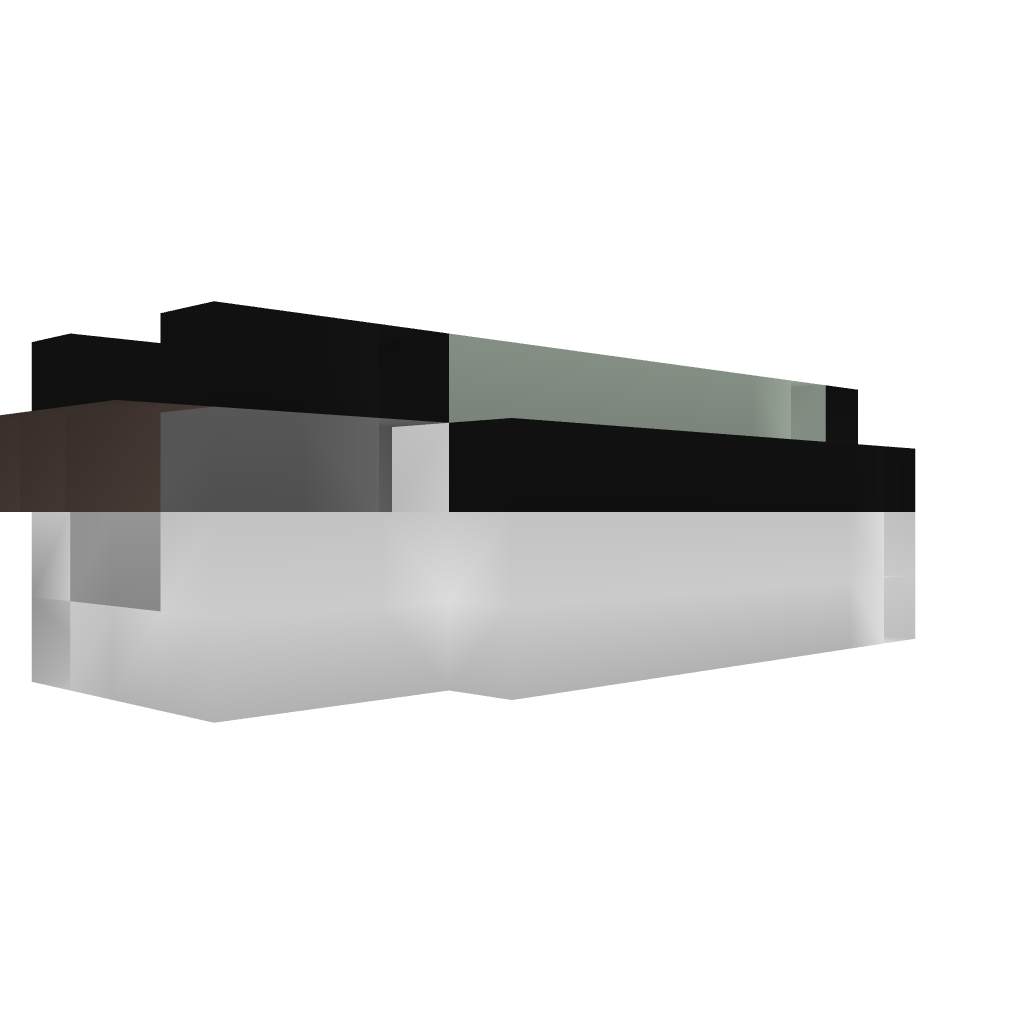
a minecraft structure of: Semi-Auto TNT Cannon By Mate8008